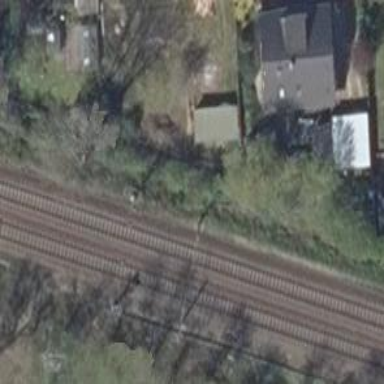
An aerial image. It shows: Railway with electrified contact lines running on embankment.